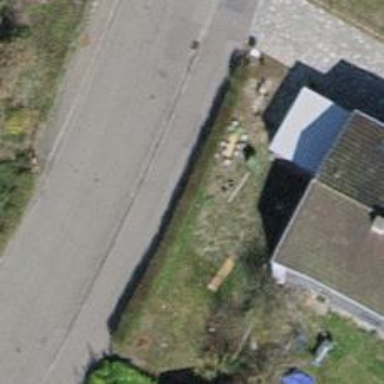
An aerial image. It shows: Hedge barrier.